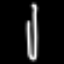
Label: fork